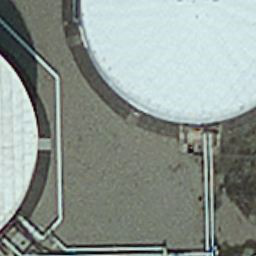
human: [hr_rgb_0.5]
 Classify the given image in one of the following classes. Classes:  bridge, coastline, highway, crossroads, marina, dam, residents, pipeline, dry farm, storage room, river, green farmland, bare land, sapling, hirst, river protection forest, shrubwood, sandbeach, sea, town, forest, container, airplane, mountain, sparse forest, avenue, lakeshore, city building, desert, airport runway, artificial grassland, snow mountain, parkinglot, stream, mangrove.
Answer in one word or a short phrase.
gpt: storage room